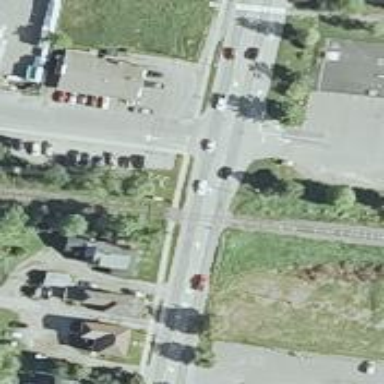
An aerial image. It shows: Railway crossing.